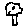
Label: tree